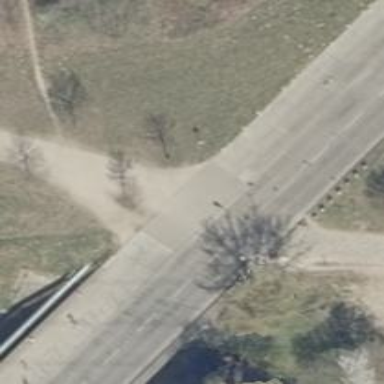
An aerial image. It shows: Unmarked crossing on the road.